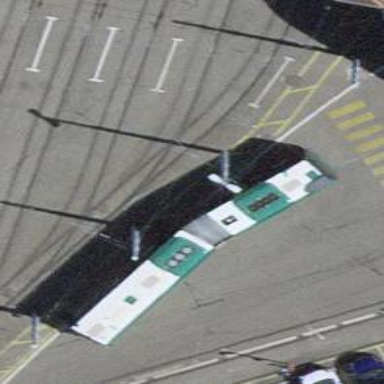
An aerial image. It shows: Service yard for tram railway with single track. The railway is electrified with contact line.